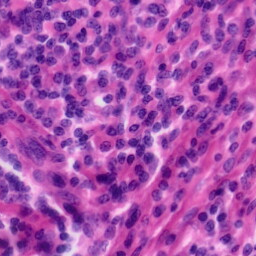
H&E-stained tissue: Tonsil